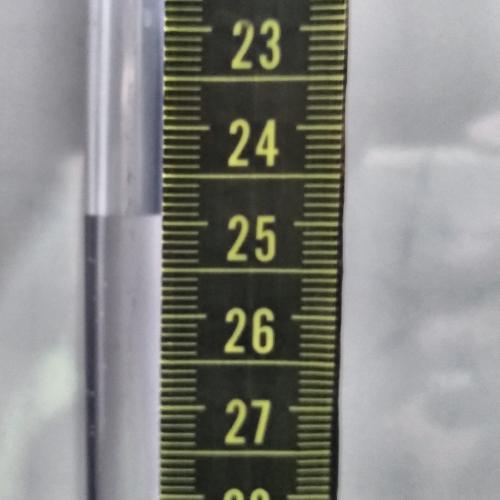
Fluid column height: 24.9 cm